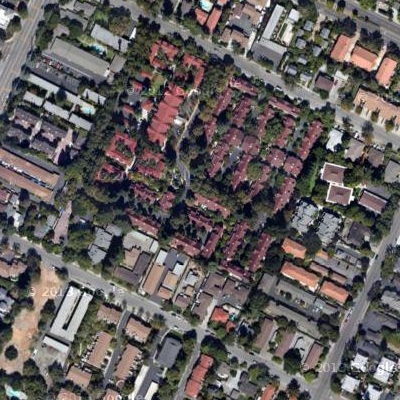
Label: Resident